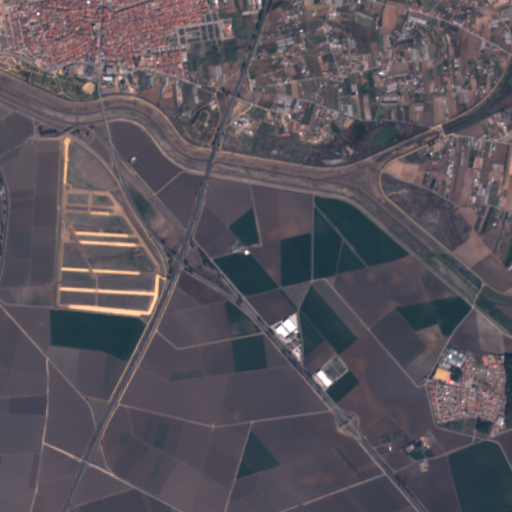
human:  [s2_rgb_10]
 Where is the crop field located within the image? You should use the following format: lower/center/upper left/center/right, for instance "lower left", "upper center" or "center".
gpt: The crop field is located in the upper center of the image.
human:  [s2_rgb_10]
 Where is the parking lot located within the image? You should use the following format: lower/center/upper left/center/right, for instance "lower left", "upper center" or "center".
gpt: The parking lot is located in the upper left of the image.
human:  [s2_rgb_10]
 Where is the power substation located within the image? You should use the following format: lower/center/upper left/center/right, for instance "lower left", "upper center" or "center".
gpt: The power substation is located in the upper left of the image.
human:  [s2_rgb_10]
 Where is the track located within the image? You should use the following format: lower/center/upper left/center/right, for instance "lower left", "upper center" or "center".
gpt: There is no track in the image.